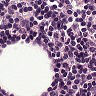
Metastatic tissue present: no